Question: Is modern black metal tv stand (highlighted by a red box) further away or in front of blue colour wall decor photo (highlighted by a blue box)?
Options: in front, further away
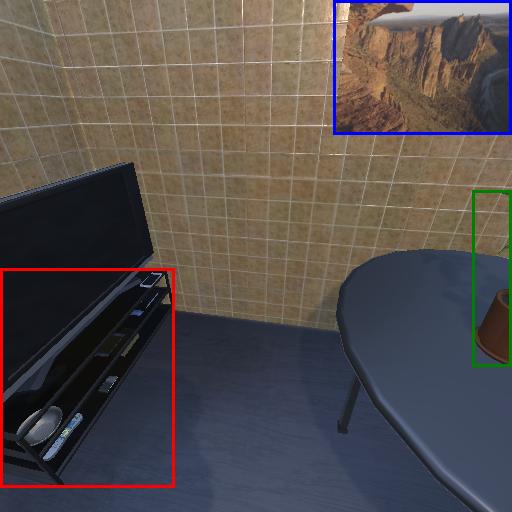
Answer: in front